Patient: sex M, age 57
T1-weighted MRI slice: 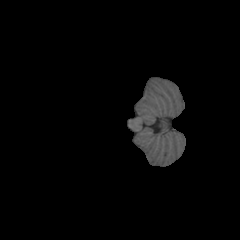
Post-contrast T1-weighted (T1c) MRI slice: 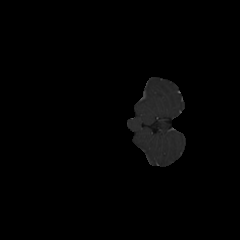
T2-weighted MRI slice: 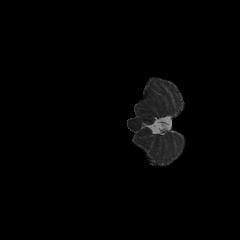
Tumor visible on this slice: no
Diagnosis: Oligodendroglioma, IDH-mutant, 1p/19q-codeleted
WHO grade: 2